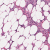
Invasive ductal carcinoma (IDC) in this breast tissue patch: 1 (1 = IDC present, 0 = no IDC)